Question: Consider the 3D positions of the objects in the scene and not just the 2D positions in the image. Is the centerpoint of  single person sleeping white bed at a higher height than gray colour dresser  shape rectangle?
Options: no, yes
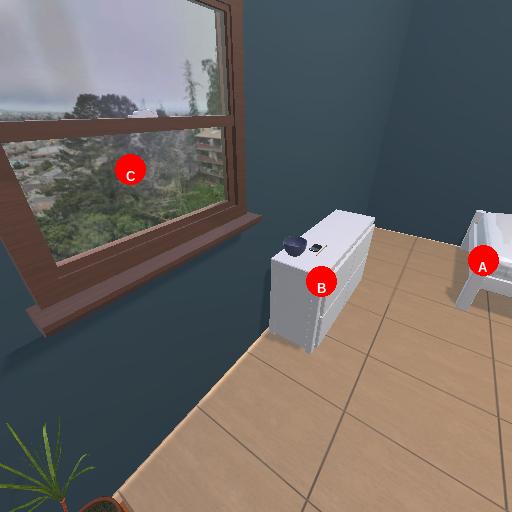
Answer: no